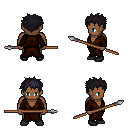
a pixel art fantasy rpg character, male body template, human, dark skin, brown robe, teal pants, raven bedhead hairstyle, black shoes, spear, four views (front, back, left, right), 2x2 character sprite sheet, small pixel art, hard edges, no anti-aliasing